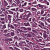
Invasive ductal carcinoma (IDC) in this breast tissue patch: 1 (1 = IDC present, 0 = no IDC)